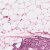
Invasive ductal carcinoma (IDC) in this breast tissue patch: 1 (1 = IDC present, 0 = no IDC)